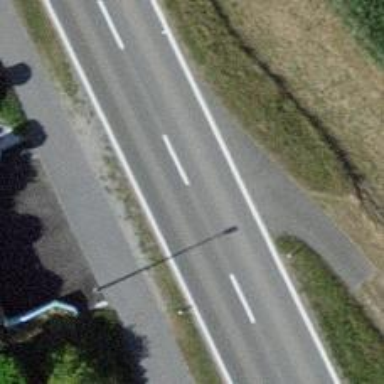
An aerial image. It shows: Secondary road with asphalt surface.